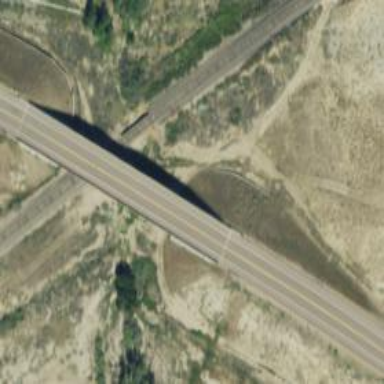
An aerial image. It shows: Secondary road with asphalt surface on viaduct. The road has grade1 tracktype.